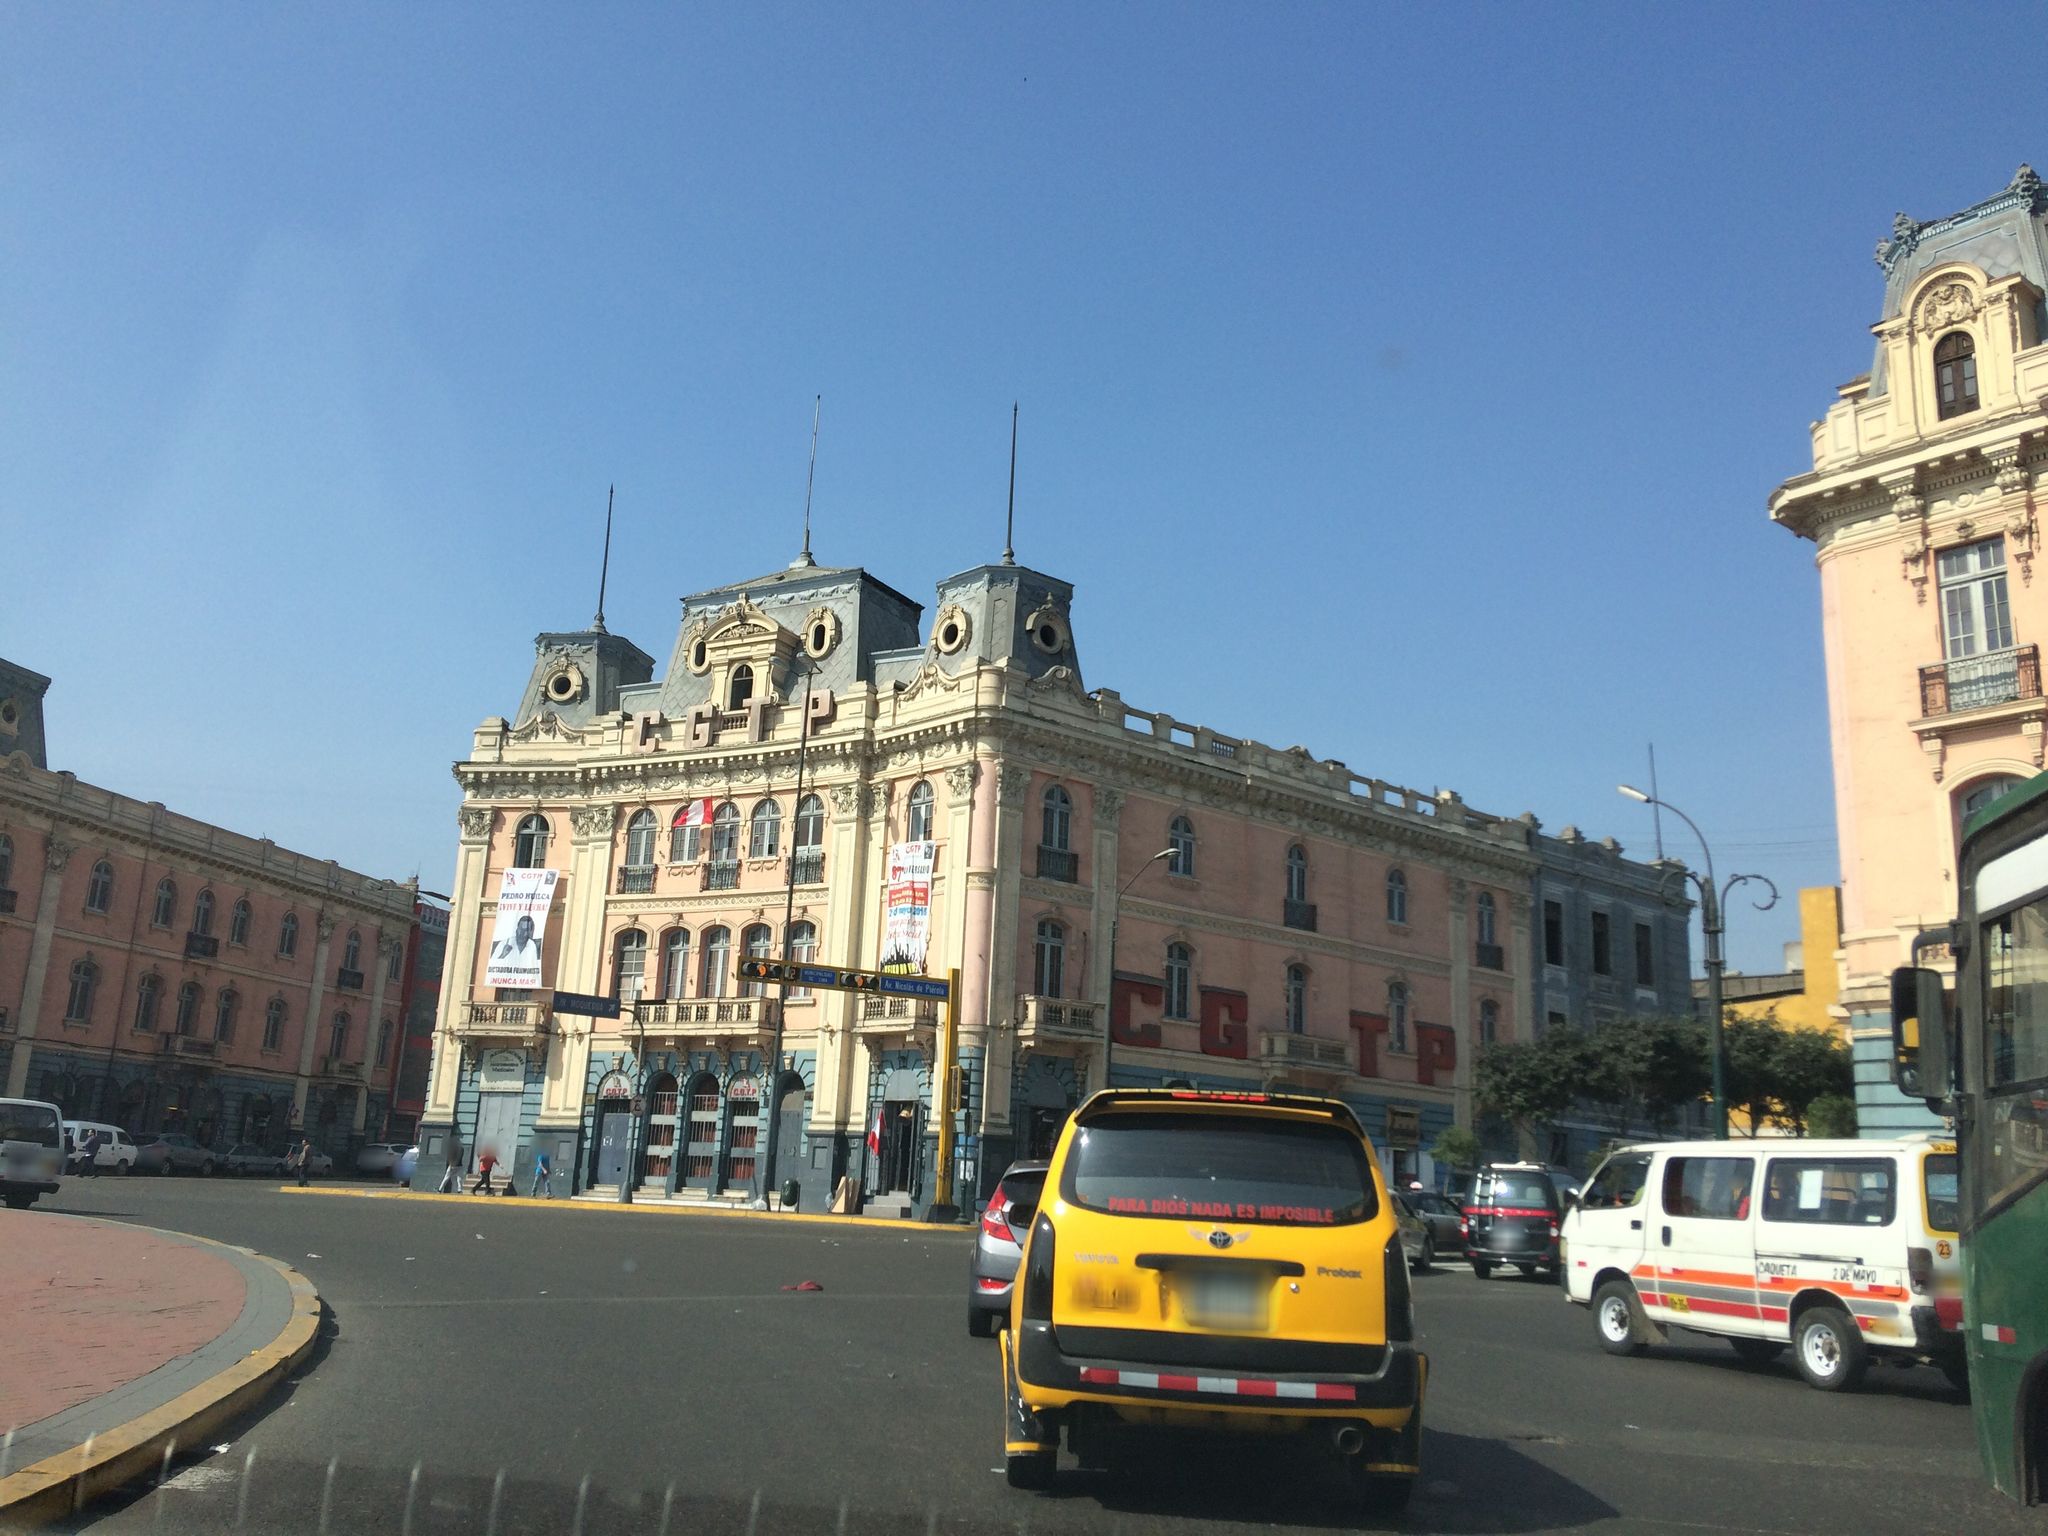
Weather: clear
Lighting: day
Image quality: good
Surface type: walking surface
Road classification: steps, footway, bus_stop
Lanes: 2.0
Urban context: urban centre
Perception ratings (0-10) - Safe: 6.69, Lively: 9.57, Beautiful: 6.38, Boring: 0.54, Depressing: 5.37, Wealthy: 8.1